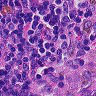
Metastatic tissue present: no